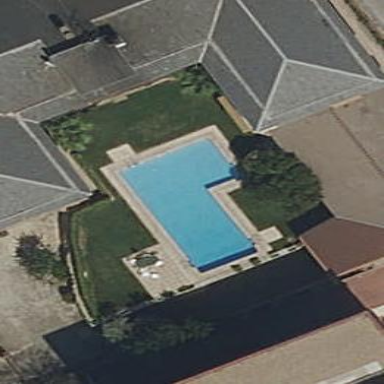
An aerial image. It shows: Swimming pool located in leisure land.